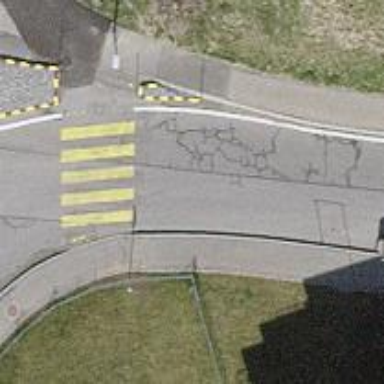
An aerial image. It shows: Zebra crossing on the road.